Interaction volume radius: 5 \u00c5
Interaction volume height: 15 \u00c5
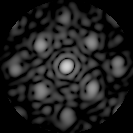
Disorder parameter: 0.4475